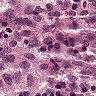
Metastatic tissue present: no